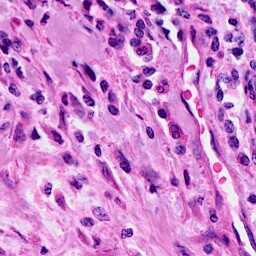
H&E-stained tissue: Cervix